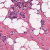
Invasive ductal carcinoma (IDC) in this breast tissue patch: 1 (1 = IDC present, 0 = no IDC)